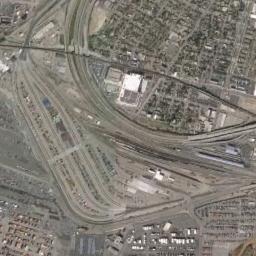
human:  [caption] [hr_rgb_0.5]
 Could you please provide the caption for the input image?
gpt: The railway station with lots of railways is surrounded by lots of other buildings .

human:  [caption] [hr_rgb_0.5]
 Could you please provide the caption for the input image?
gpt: There is a railway station in the crowded city .

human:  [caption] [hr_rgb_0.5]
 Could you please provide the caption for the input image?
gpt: There are many buildings of different shapes and sizes beside the railway station .

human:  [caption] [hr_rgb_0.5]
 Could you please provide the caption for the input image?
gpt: The railway station is on the bare land next to some buildings .

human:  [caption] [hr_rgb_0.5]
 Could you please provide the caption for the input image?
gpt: There are many buildings near the railway station .